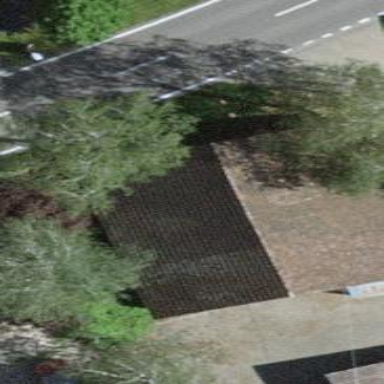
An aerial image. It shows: Barn with half-hipped roof shape.